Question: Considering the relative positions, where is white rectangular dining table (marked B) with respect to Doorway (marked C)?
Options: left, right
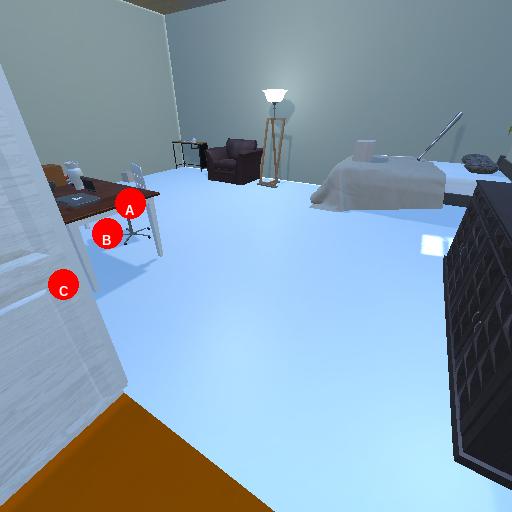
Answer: left